Question: I just get green Pixels at the border of my drawn bitmap if I set the alpha of the paint to 200.
The problem does not appear if I set the alpha to 100 or 255.

How can I fix this?
'''
public class GameView extends SurfaceView implements SurfaceHolder.Callback {
private DrawThread drawThread;
private boolean surfaceCreated;
Paint paint = new Paint();
private Bitmap bitmap;
public GameView(Context context, AttributeSet attrs) {
super(context, attrs);
getHolder().addCallback(this);
bitmap = BitmapFactory.decodeResource(getResources(), R.drawable.circleyellow);
paint.setAlpha(200);
}
protected void onDraw(Canvas canvas) {
canvas.drawColor(Color.WHITE);
canvas.drawBitmap(bitmap, 200, 200, paint);
}
@Override
public void surfaceCreated(SurfaceHolder holder) {
// TODO Auto-generated method stub
setSurfaceCreated(true);
createDrawThread();
}
@Override
public void surfaceChanged(SurfaceHolder holder, int format, int width,
int height) {
// TODO Auto-generated method stub
}
@Override
public void surfaceDestroyed(SurfaceHolder holder) {
// TODO Auto-generated method stub
setSurfaceCreated(false);
}
public void setSurfaceCreated(boolean surfaceCreated) {
this.surfaceCreated = surfaceCreated;
}
public boolean getSurfaceCreated() {
return surfaceCreated;
}
public void createDrawThread(){
if (drawThread != null) {
drawThread.destroy();
}
drawThread = new DrawThread(getHolder(), this);
drawThread.setRunning(true);
drawThread.start();
}
public DrawThread getDrawThread(){
return drawThread;
}
'''
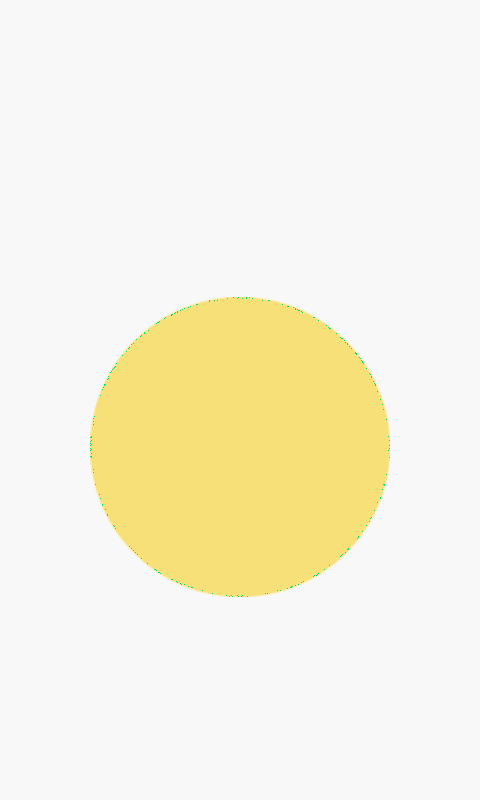
Answer: I think I have solved the problem. A friend has told me this solution:
'''
public GameView(Context context, AttributeSet attrs) {
super(context, attrs);
getHolder().addCallback(this);
getHolder().setFormat(PixelFormat.TRANSLUCENT);
bitmap = BitmapFactory.decodeResource(
getResources(),
R.drawable.circleyellow
);
paint.setAlpha(200);
}
'''